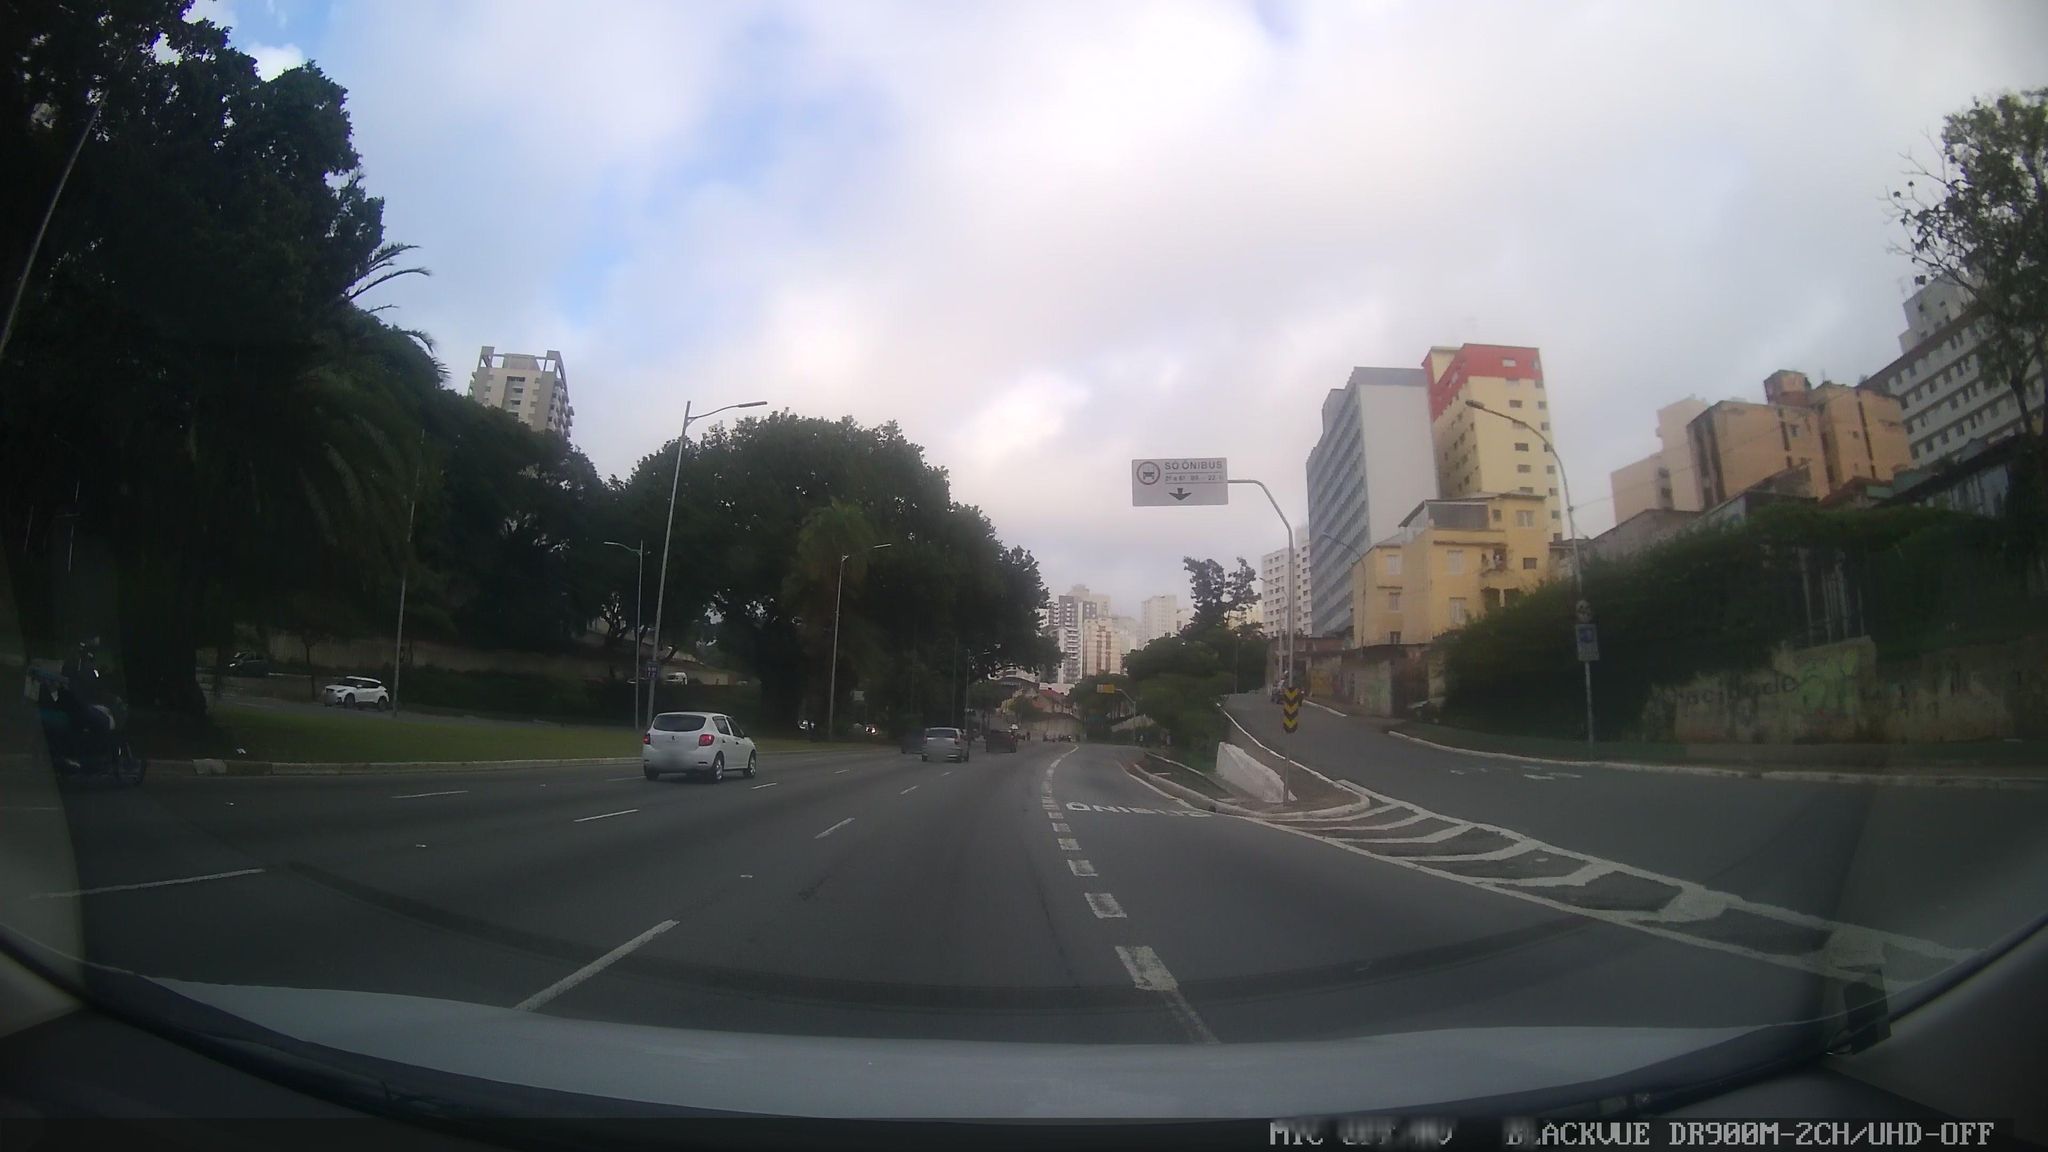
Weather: clear
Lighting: day
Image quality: good
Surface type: driving surface
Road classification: trunk
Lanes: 5
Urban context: urban centre
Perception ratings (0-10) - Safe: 5.68, Lively: 8.14, Beautiful: 5.24, Boring: 5.61, Depressing: 2.19, Wealthy: 2.55